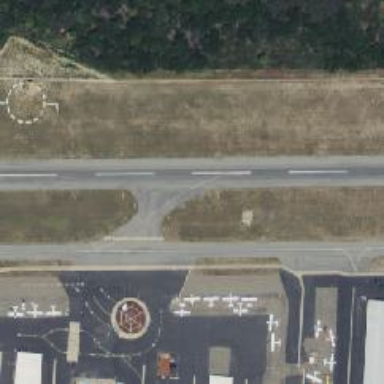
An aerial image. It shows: Image of taxiway at airport.